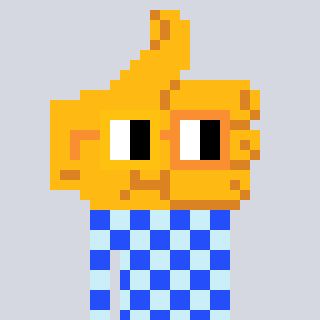
a pixel art character with square yellow and orange glasses, a thumbsup-shaped head and a cold-colored body on a cool background